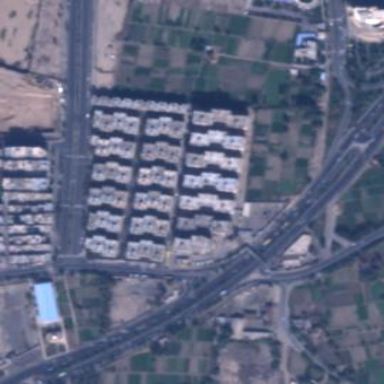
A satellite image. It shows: Residential area.